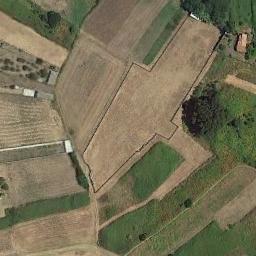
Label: rectangular_farmland